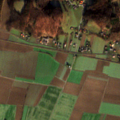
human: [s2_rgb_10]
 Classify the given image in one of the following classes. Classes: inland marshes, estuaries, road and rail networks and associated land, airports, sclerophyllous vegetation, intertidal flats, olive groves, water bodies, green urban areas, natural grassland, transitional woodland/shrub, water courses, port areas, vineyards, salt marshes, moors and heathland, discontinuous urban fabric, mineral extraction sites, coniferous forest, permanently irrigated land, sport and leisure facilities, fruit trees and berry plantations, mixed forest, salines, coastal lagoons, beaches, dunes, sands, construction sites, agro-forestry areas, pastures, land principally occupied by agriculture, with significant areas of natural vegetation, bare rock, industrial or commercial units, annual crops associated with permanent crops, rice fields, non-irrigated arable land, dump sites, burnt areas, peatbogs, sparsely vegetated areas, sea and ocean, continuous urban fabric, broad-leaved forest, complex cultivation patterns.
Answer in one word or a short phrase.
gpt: discontinuous urban fabric, non-irrigated arable land, land principally occupied by agriculture, with significant areas of natural vegetation, broad-leaved forest